Question: I have a DataGridView with this type of data:

I'd like to show only rows with HODD column value between 1.54 - 1.73.
How can I filter my DataGridView's values by that column's values?
I tried to find a solution online but I didn't find anything.
EDIT: This is the List code: <URL>
EDIT2: The Final solution:
'''
decimal from = decimal.Parse(fromTxt.Text);
decimal to = decimal.Parse(toTxt.Text);
finabexDgv.DataSource = combinedDataList.Where(p => Convert.ToDecimal(p.HODD) >= from && Convert.ToDecimal(p.HODD) <= to).ToList();
'''
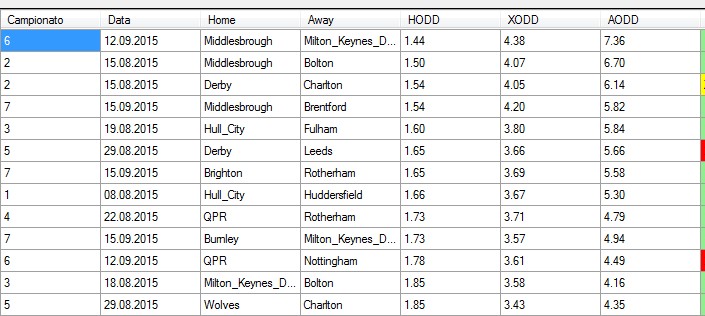
Answer: You could alter your code like this to add the desired 'where' "filter".
I corrected my example after noticing "where" is capitalized and HODD is a string, so it must be converted to a number. If any of your data in HODD is null or not a number, be aware this will throw an exception.
'''
finabexDgv.DataSource = combinedDataList.Where(p => Convert.ToDecimal(p.HODD) >= 1.54m && Convert.ToDecimal( p.HODD) <= 1.73m ).ToList();
'''